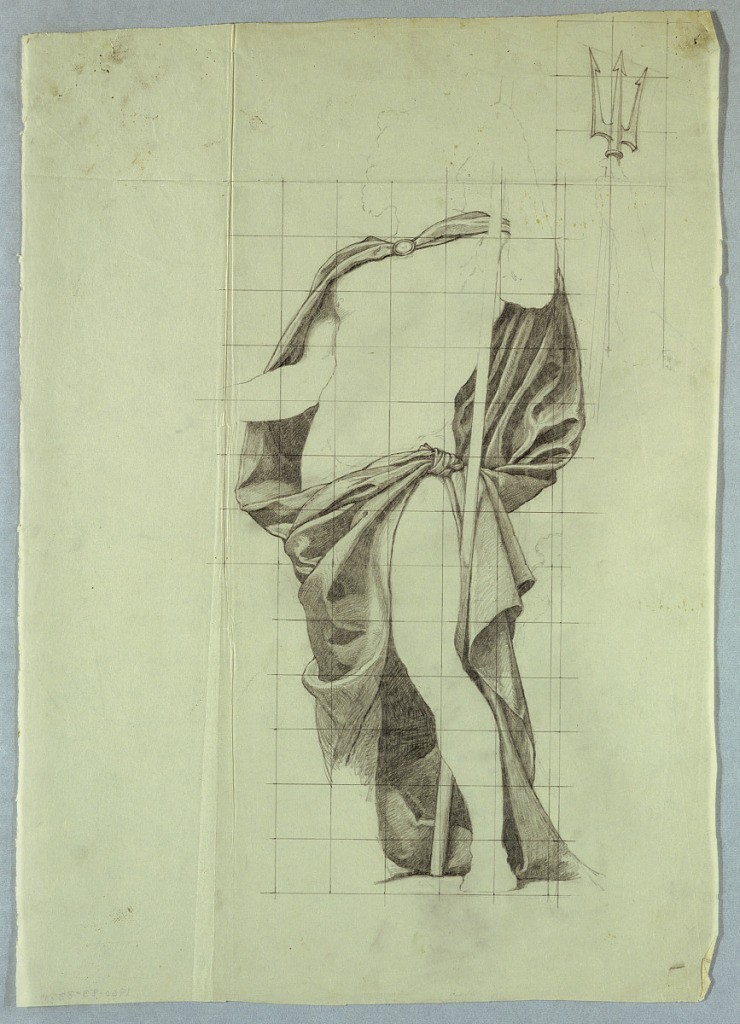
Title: Drapery Study of the Atlantic for "The Marriage of the Atlantic and Pacific," Mural in the Senate Chamber in the Wisconsin State Capitol, Madison, WI
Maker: Kenyon Cox, American, 1856–1919
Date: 1915
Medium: Graphite on tracing paper
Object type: Drawing
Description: Man standing, his body facing slightly to the left. He holds a staff in his left hand which passes behind his left leg. The body and head are outlined only, while the drapery is filled in and shaded.  The trident is sketched, upper right. Drawing squared for transfer.